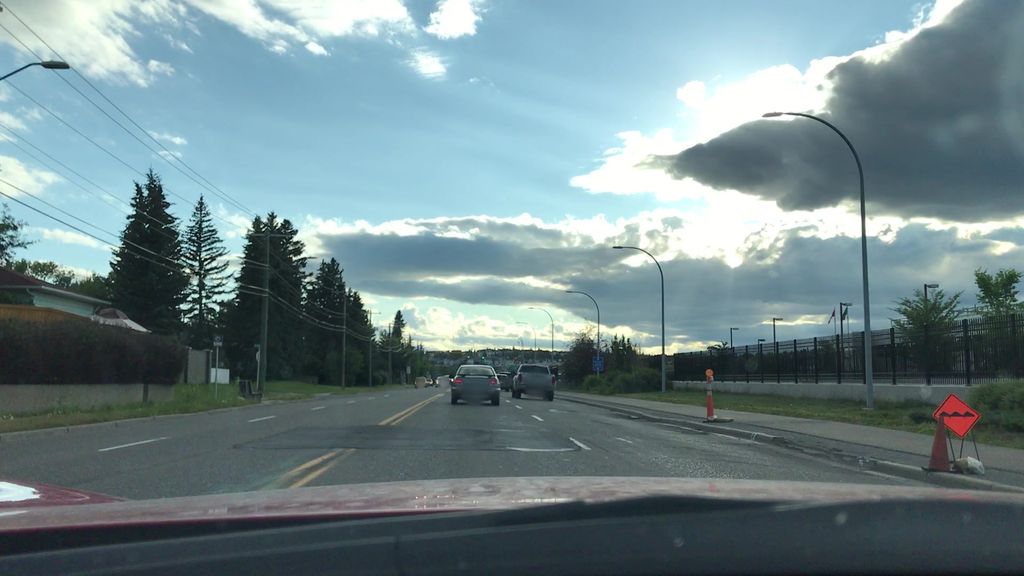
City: calgary